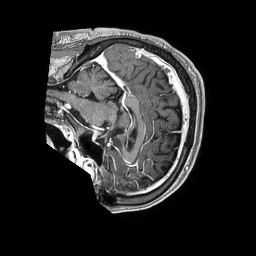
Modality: T1w
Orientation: sagittal
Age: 53
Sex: male
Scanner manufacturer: philips
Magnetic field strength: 1.5 T
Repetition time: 0.00752 s
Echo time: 0.003417 s